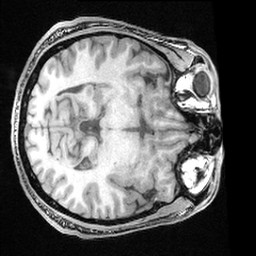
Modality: T1w
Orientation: axial
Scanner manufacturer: ge
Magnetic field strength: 3 T
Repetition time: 0.008572 s
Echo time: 0.003384 s